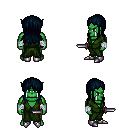
a pixel art fantasy rpg character, male body template, orc, green skin, green robe, magenta pants, raven unkempt hairstyle, white cloth bandages, metal boots, dagger, four views (front, back, left, right), 2x2 character sprite sheet, small pixel art, hard edges, no anti-aliasing